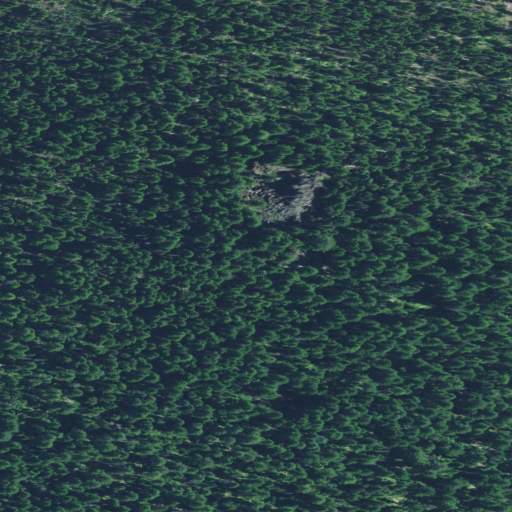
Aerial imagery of mountain in Oregon named Lemiti Butte containing only evergreen forest